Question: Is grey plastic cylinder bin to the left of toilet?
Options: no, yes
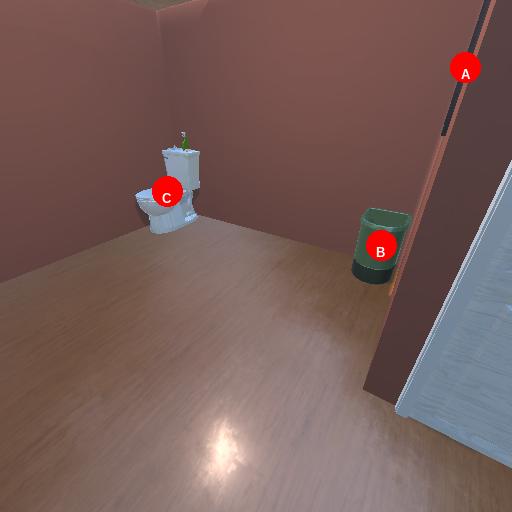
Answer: no